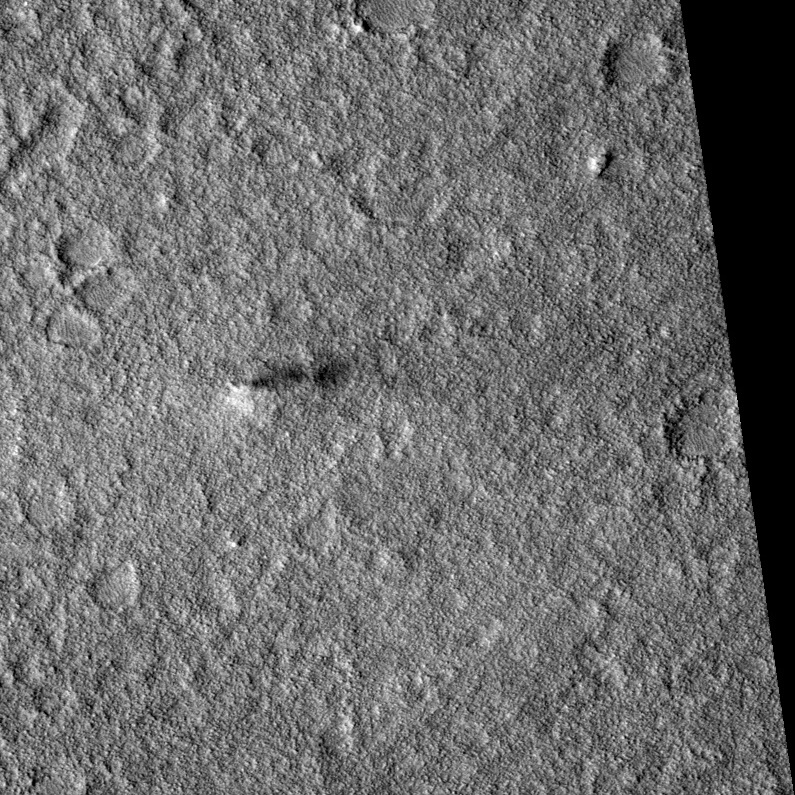
Label: dustdevil